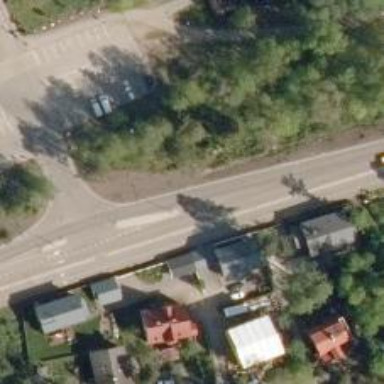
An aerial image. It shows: Secondary road with asphalt surface.